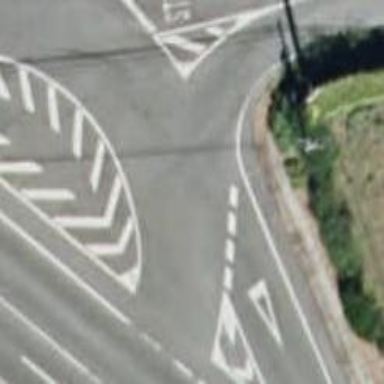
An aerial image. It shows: Tertiary link road with asphalt surface. The road intersects at circular junction.